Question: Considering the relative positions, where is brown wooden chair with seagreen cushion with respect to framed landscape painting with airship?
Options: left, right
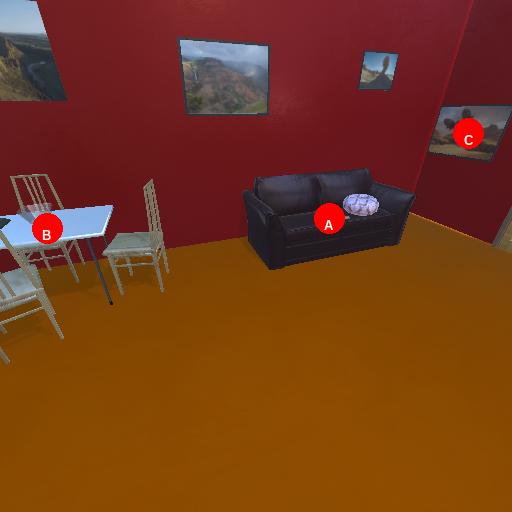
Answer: left